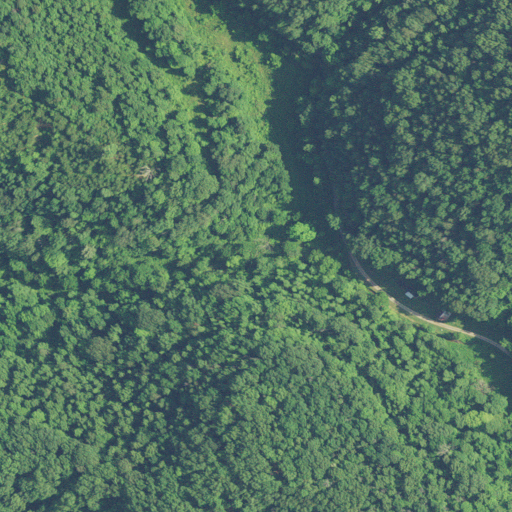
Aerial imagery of valley in West Virginia named Parsons Hollow containing deciduous forest, open development, and shrub